Question: I have recently changed the name of my project in Xcode, and there seems to be an issue. When I try to select a device/simulator, I get the error: . An image of the error is below.

Does anyone know the solution to this error?
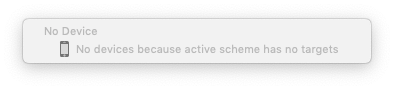
Answer: If somehow you want to proceed and save your new project name, make sure:
1. Make sure the project files can be read from xCode [Check for any possible path changes regarding with the new name]
2. [If not] Set the info.plist to your current target's Build Settings
3. [If target name has changed and you had already installed pods] Edit the Podfile target and set it to your new target name. Run "pod deintegrate" and pod install then.
4. Clear Derived Data
5. Open your project.xcworkspace, Edit Scheme -> Run -> Executable -> Set your target
6. Build or Run